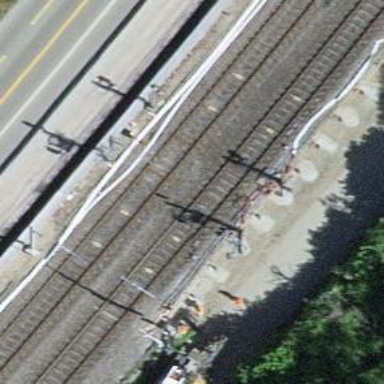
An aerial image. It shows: Railway signal.